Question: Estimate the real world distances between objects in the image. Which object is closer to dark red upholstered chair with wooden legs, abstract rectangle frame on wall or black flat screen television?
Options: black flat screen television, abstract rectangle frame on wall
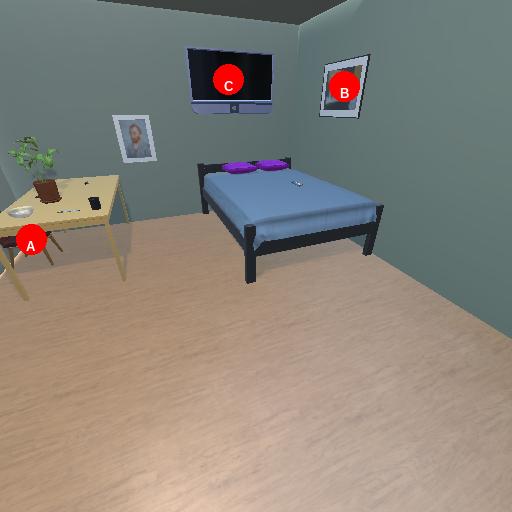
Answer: black flat screen television